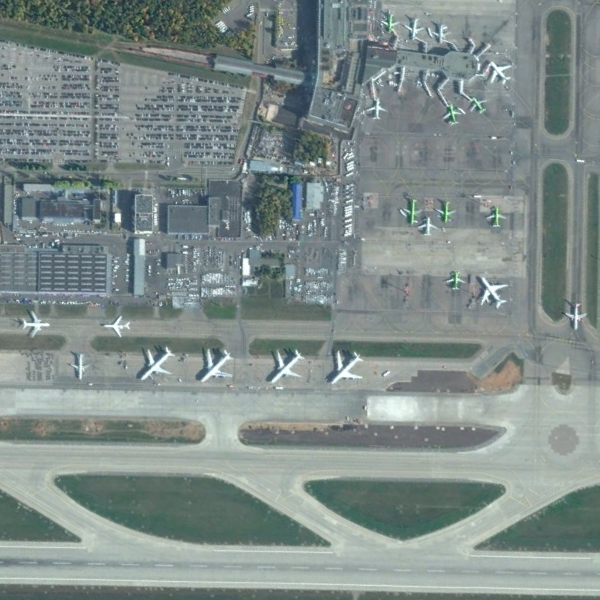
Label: Airport